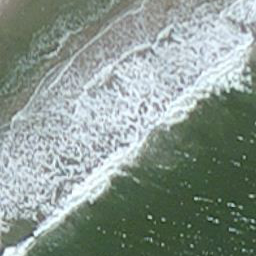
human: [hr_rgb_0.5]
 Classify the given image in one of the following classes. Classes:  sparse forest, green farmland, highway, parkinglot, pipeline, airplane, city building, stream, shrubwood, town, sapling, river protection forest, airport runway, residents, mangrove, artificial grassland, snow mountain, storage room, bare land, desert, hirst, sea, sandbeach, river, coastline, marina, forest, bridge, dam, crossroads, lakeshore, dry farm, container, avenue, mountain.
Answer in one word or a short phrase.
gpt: coastline